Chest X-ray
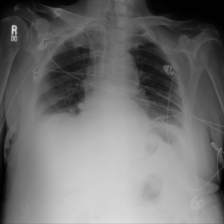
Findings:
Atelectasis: positive
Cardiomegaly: negative
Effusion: positive
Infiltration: positive
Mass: negative
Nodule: negative
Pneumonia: negative
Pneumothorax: negative
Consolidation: negative
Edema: negative
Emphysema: negative
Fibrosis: negative
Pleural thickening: negative
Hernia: negative